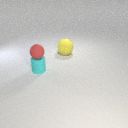
large yellow rubber sphere to the right of small cyan rubber cylinder